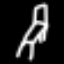
Label: chair